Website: lowes
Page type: receipt
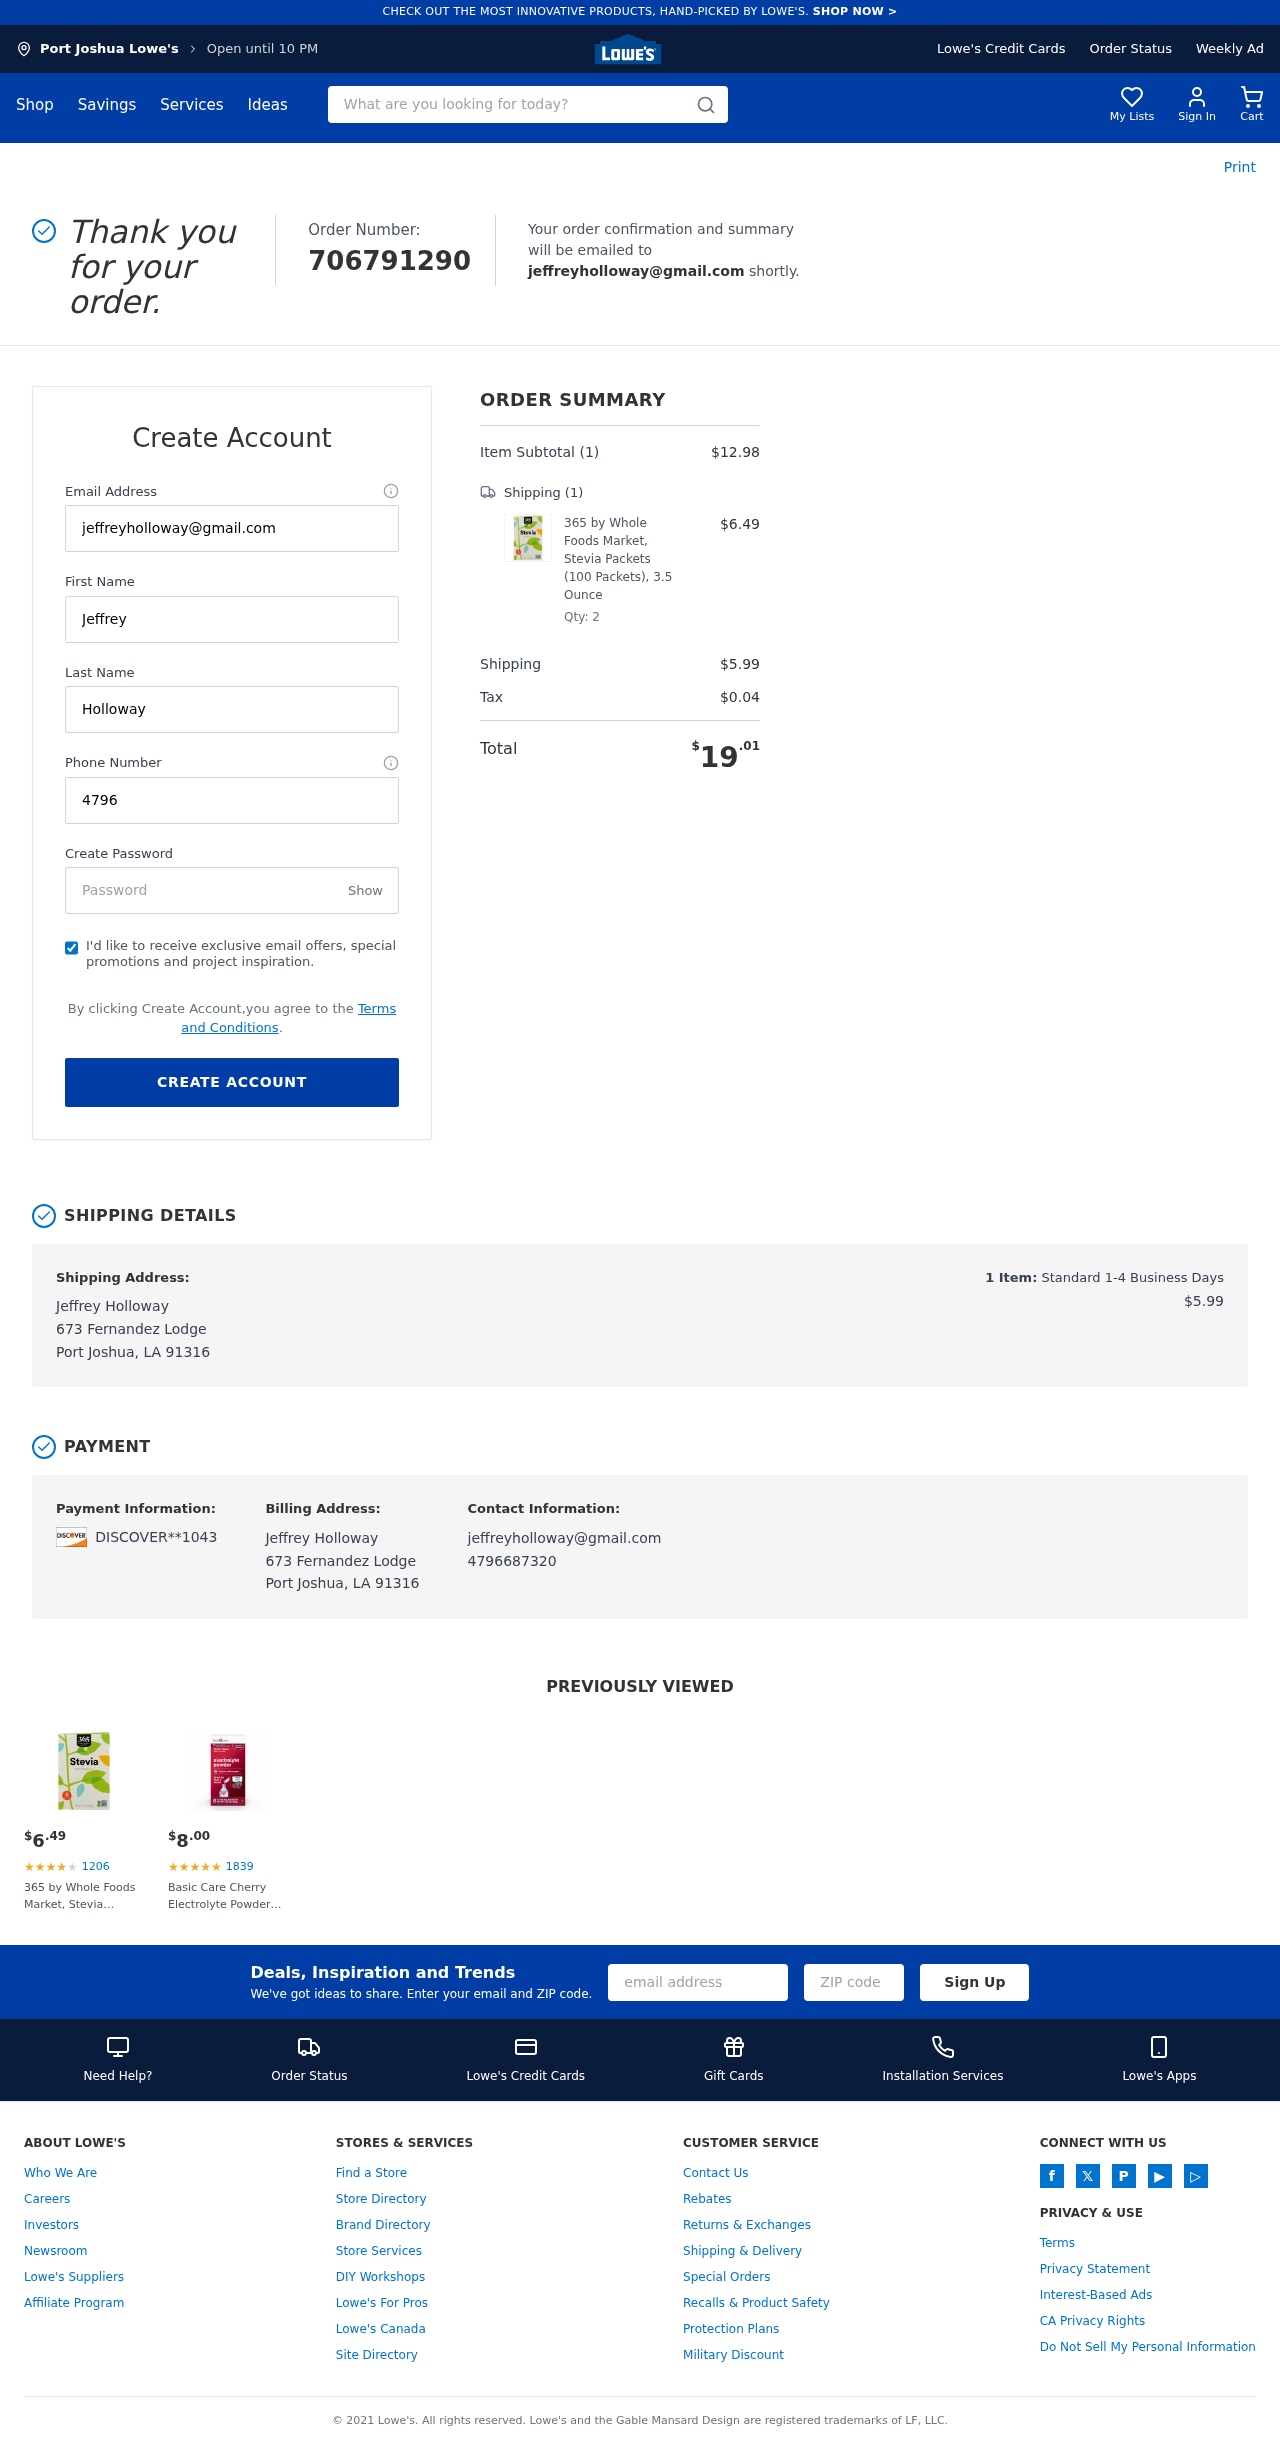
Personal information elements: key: PII_CARD_LAST4
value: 1043
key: PII_CARD_TYPE
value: DISCOVER
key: PII_CITY
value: Port Joshua
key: PII_EMAIL
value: jeffreyholloway@gmail.com
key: PII_FULLNAME
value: Jeffrey Holloway
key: PII_PHONE
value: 4796687320
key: PII_STREET
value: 673 Fernandez Lodge
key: PII_FIRSTNAME
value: Jeffrey
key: PII_LASTNAME
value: Holloway
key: PII_CITY_STATE_ZIP
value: Port Joshua, LA 91316
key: PII_FULLNAME2
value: Jeffrey Holloway
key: PII_FULLNAME3
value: Jeffrey Holloway
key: PII_FIRSTNAME2
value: Jeffrey
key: PII_FIRSTNAME3
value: Jeffrey
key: PII_LASTNAME2
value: Holloway
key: PII_LASTNAME3
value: Holloway
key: PII_FIRSTNAME_DERIVED
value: Jeffrey
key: PII_LASTNAME_DERIVED
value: Holloway
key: PII_FULLNAME_DERIVED
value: Jeffrey Holloway
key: PII_NAME_FULL_DERIVED
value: Jeffrey Holloway
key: PII_POSTCODE
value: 91316
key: PII_STATE_ABBR
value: LA
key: PII_POSTCODE_FULL
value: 91316
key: PII_CITY_STATE
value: Port Joshua, LA
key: PII_POSTCODE_NUMERIC
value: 91316
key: PII_EMAIL2
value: jeffreyholloway@gmail.com
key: PII_EMAIL3
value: jeffreyholloway@gmail.com
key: PII_PHONE_LINE
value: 7320
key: PII_PHONE_SUFFIX
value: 7320
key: PII_PHONE2
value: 4796687320
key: PII_PHONE3
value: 4796687320
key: PII_PHONE_NUMERIC
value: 4796687320
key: PII_PHONE_LINE_NUMERIC
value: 7320
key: PII_PHONE_SUFFIX_NUMERIC
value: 7320
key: PII_PHONE2_NUMERIC
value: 4796687320
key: PII_PHONE3_NUMERIC
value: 4796687320
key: PII_PHONE_DIGITS
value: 4796687320
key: PII_PHONE_LAST4
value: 7320
Product elements: key: PRODUCT1_NAME
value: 365 by Whole Foods Market, Stevia Packets (100 Packets), 3.5 Ounce
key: PRODUCT1_PRICE
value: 6.49
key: PRODUCT1_QUANTITY
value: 2
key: PRODUCT2_NAME
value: Basic Care Cherry Electrolyte Powder Packets, 6 Packets
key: PRODUCT2_NUM_RATINGS
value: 1839
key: PRODUCT2_PRICE
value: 8
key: PRODUCT1_PRICE2
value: $6.49
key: PRODUCT1_RATING2
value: ★
★
★
★
★
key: PRODUCT1_NUM_RATINGS2
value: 1206
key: PRODUCT1_NAME2
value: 365 by Whole Foods Market, Stevia Packets (100 Packets), 3.5 Ounce
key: PRODUCT2_RATING
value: ★
★
★
★
★
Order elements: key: ORDER_ID
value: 706791290
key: ORDER_NUM_ITEMS
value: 1
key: ORDER_SUBTOTAL
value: $12.98
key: ORDER_NUM_ITEMS2
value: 1
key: ORDER_SHIPPING_COST
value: $5.99
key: ORDER_TAX
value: $0.04
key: ORDER_TOTAL
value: $19.01
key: ORDER_NUM_ITEMS3
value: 1
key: ORDER_SHIPPING_COST2
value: $5.99
Search elements: key: HEADER_SEARCH
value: What are you looking for today?